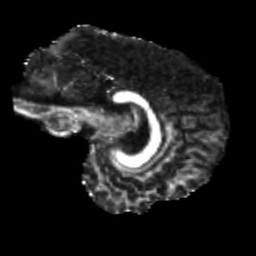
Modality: FA
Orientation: sagittal
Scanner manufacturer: siemens
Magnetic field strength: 3 T
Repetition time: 4 s
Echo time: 0.0594 s